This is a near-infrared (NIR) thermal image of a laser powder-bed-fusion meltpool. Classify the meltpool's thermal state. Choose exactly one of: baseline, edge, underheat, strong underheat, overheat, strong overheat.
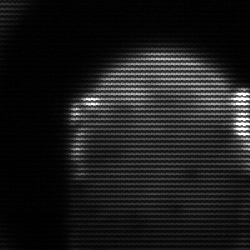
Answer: edge